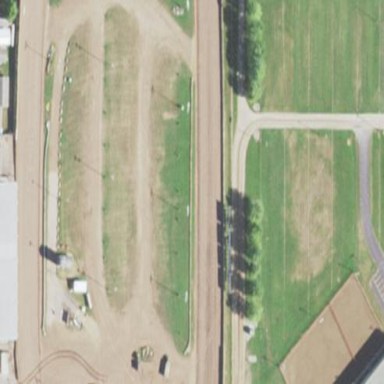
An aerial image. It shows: Motor sport raceway.